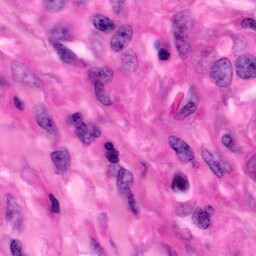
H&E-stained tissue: Pancreatic